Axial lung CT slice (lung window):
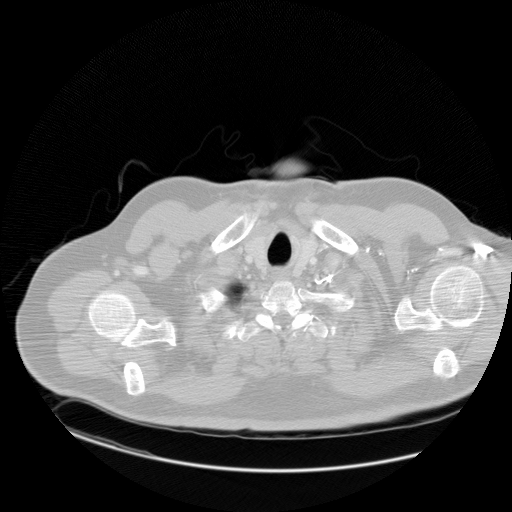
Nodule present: no